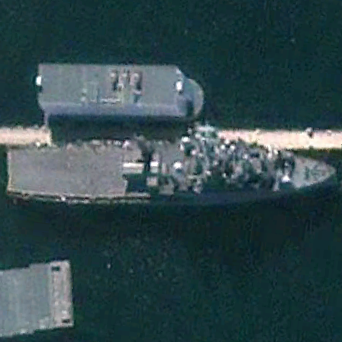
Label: combat